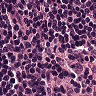
Metastatic tissue present: no